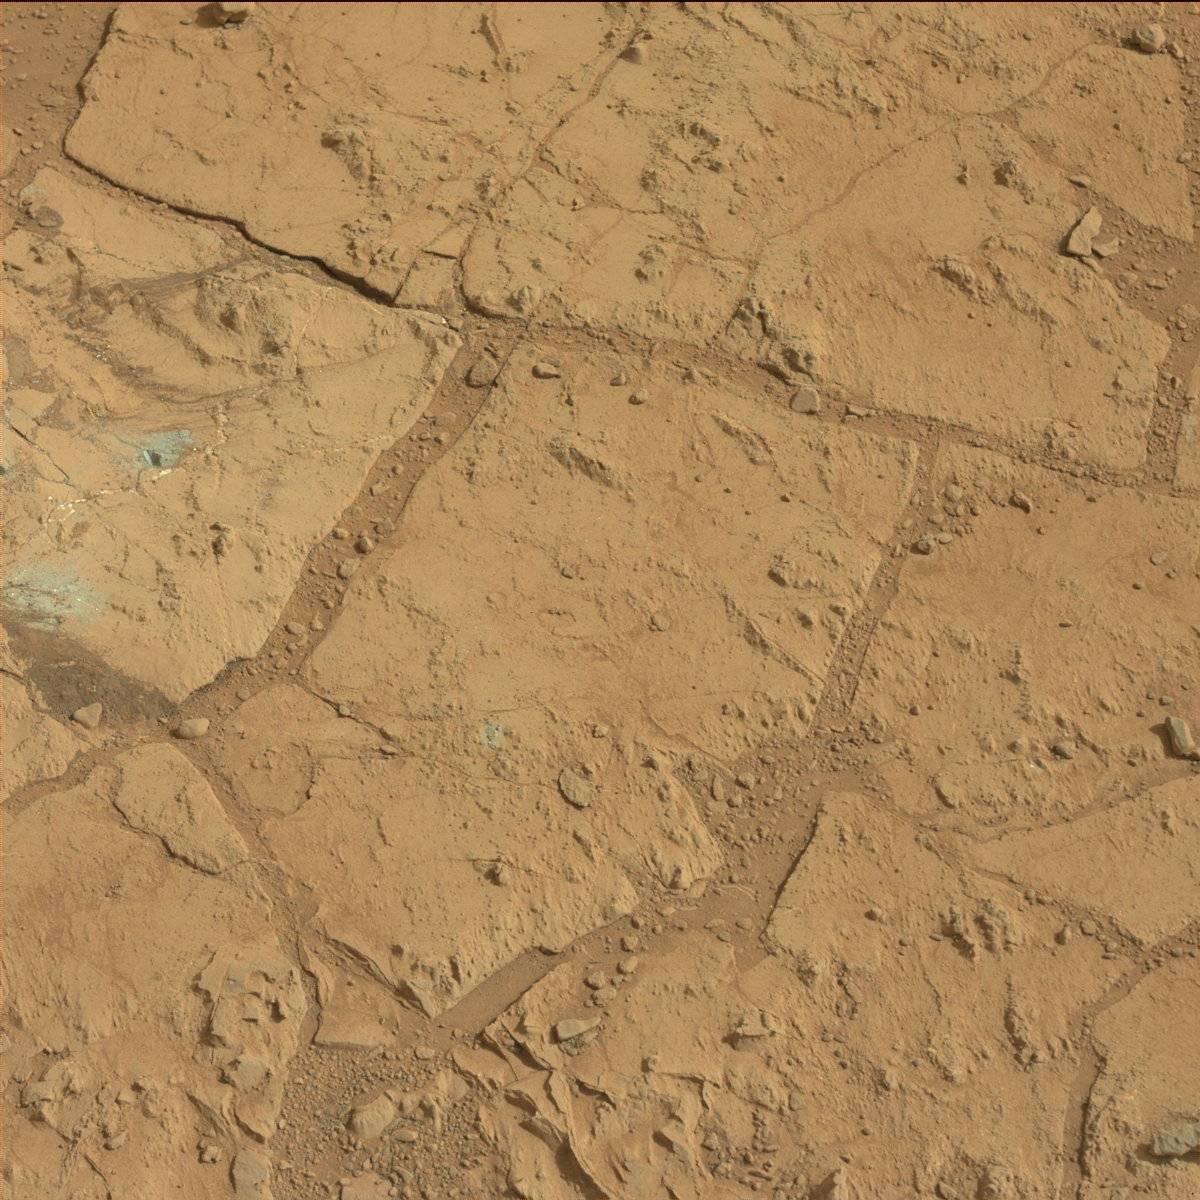
Terrain classes present: Bedrock, Sand / Soil